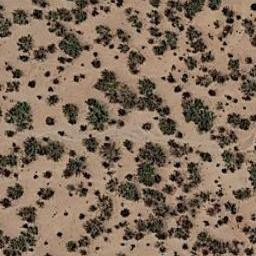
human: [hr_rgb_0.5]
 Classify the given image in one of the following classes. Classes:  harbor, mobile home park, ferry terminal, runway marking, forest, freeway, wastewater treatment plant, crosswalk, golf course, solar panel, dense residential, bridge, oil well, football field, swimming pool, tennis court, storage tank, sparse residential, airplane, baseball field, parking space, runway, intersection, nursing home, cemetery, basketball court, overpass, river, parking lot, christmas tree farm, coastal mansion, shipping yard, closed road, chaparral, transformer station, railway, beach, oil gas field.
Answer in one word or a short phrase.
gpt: chaparral